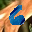
Label: 6